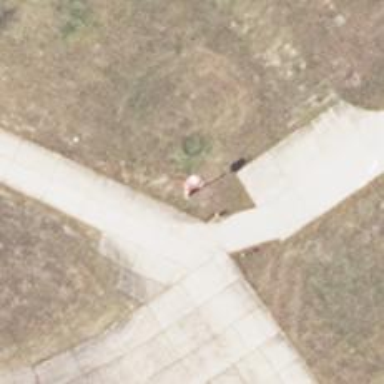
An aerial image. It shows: Windsock at the airport.